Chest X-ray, PA view. Patient: 20 years old, sex M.
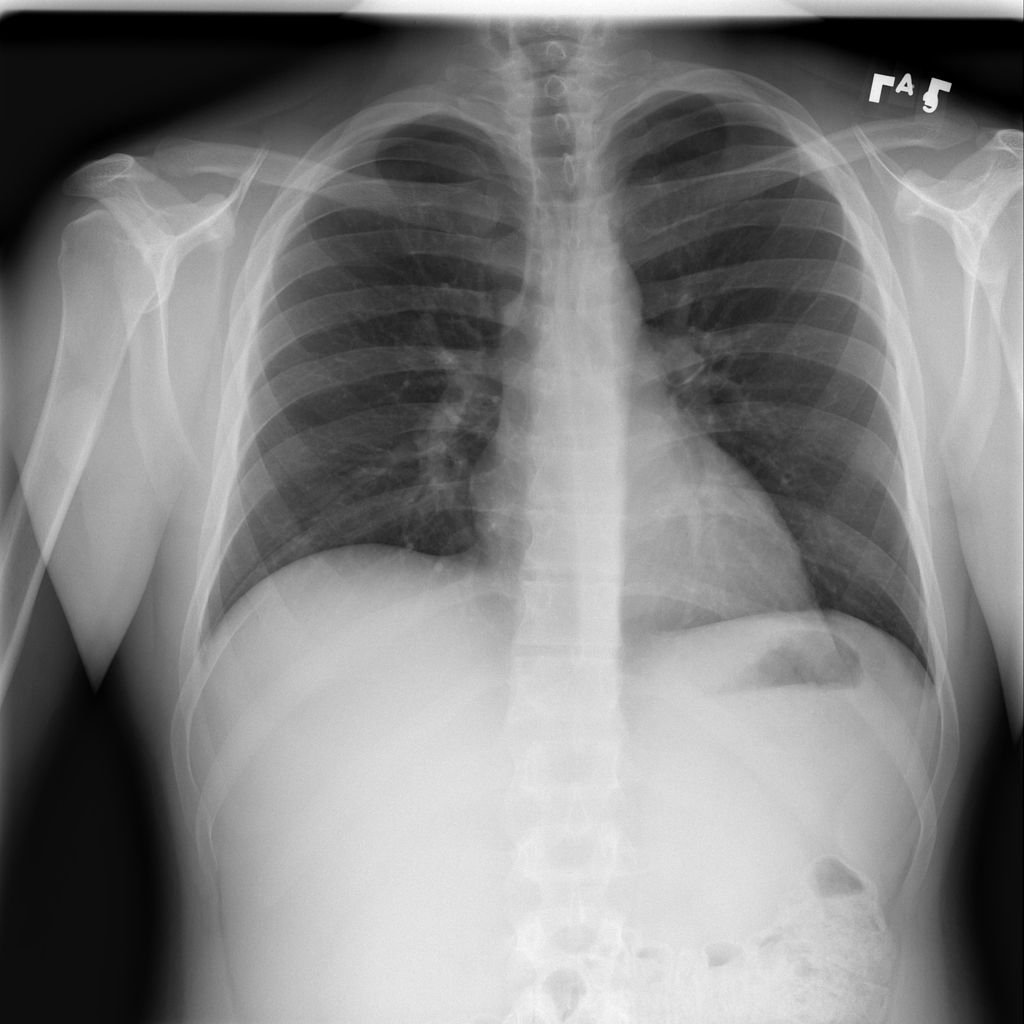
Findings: No Finding